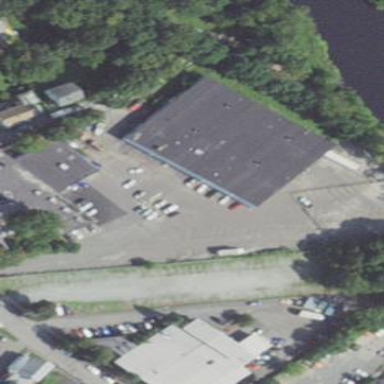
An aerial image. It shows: Parking area with surface.